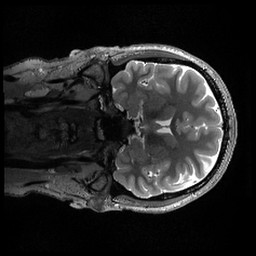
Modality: T2w
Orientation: coronal
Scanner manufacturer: siemens
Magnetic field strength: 3 T
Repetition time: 3.2 s
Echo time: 0.564 s